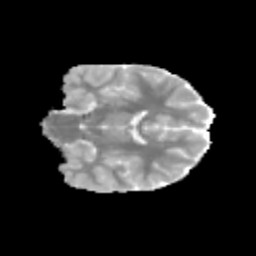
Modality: MD
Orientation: coronal
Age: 13
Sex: male
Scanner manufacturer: siemens
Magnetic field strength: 3 T
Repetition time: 3.8 s
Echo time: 0.07 s